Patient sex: M
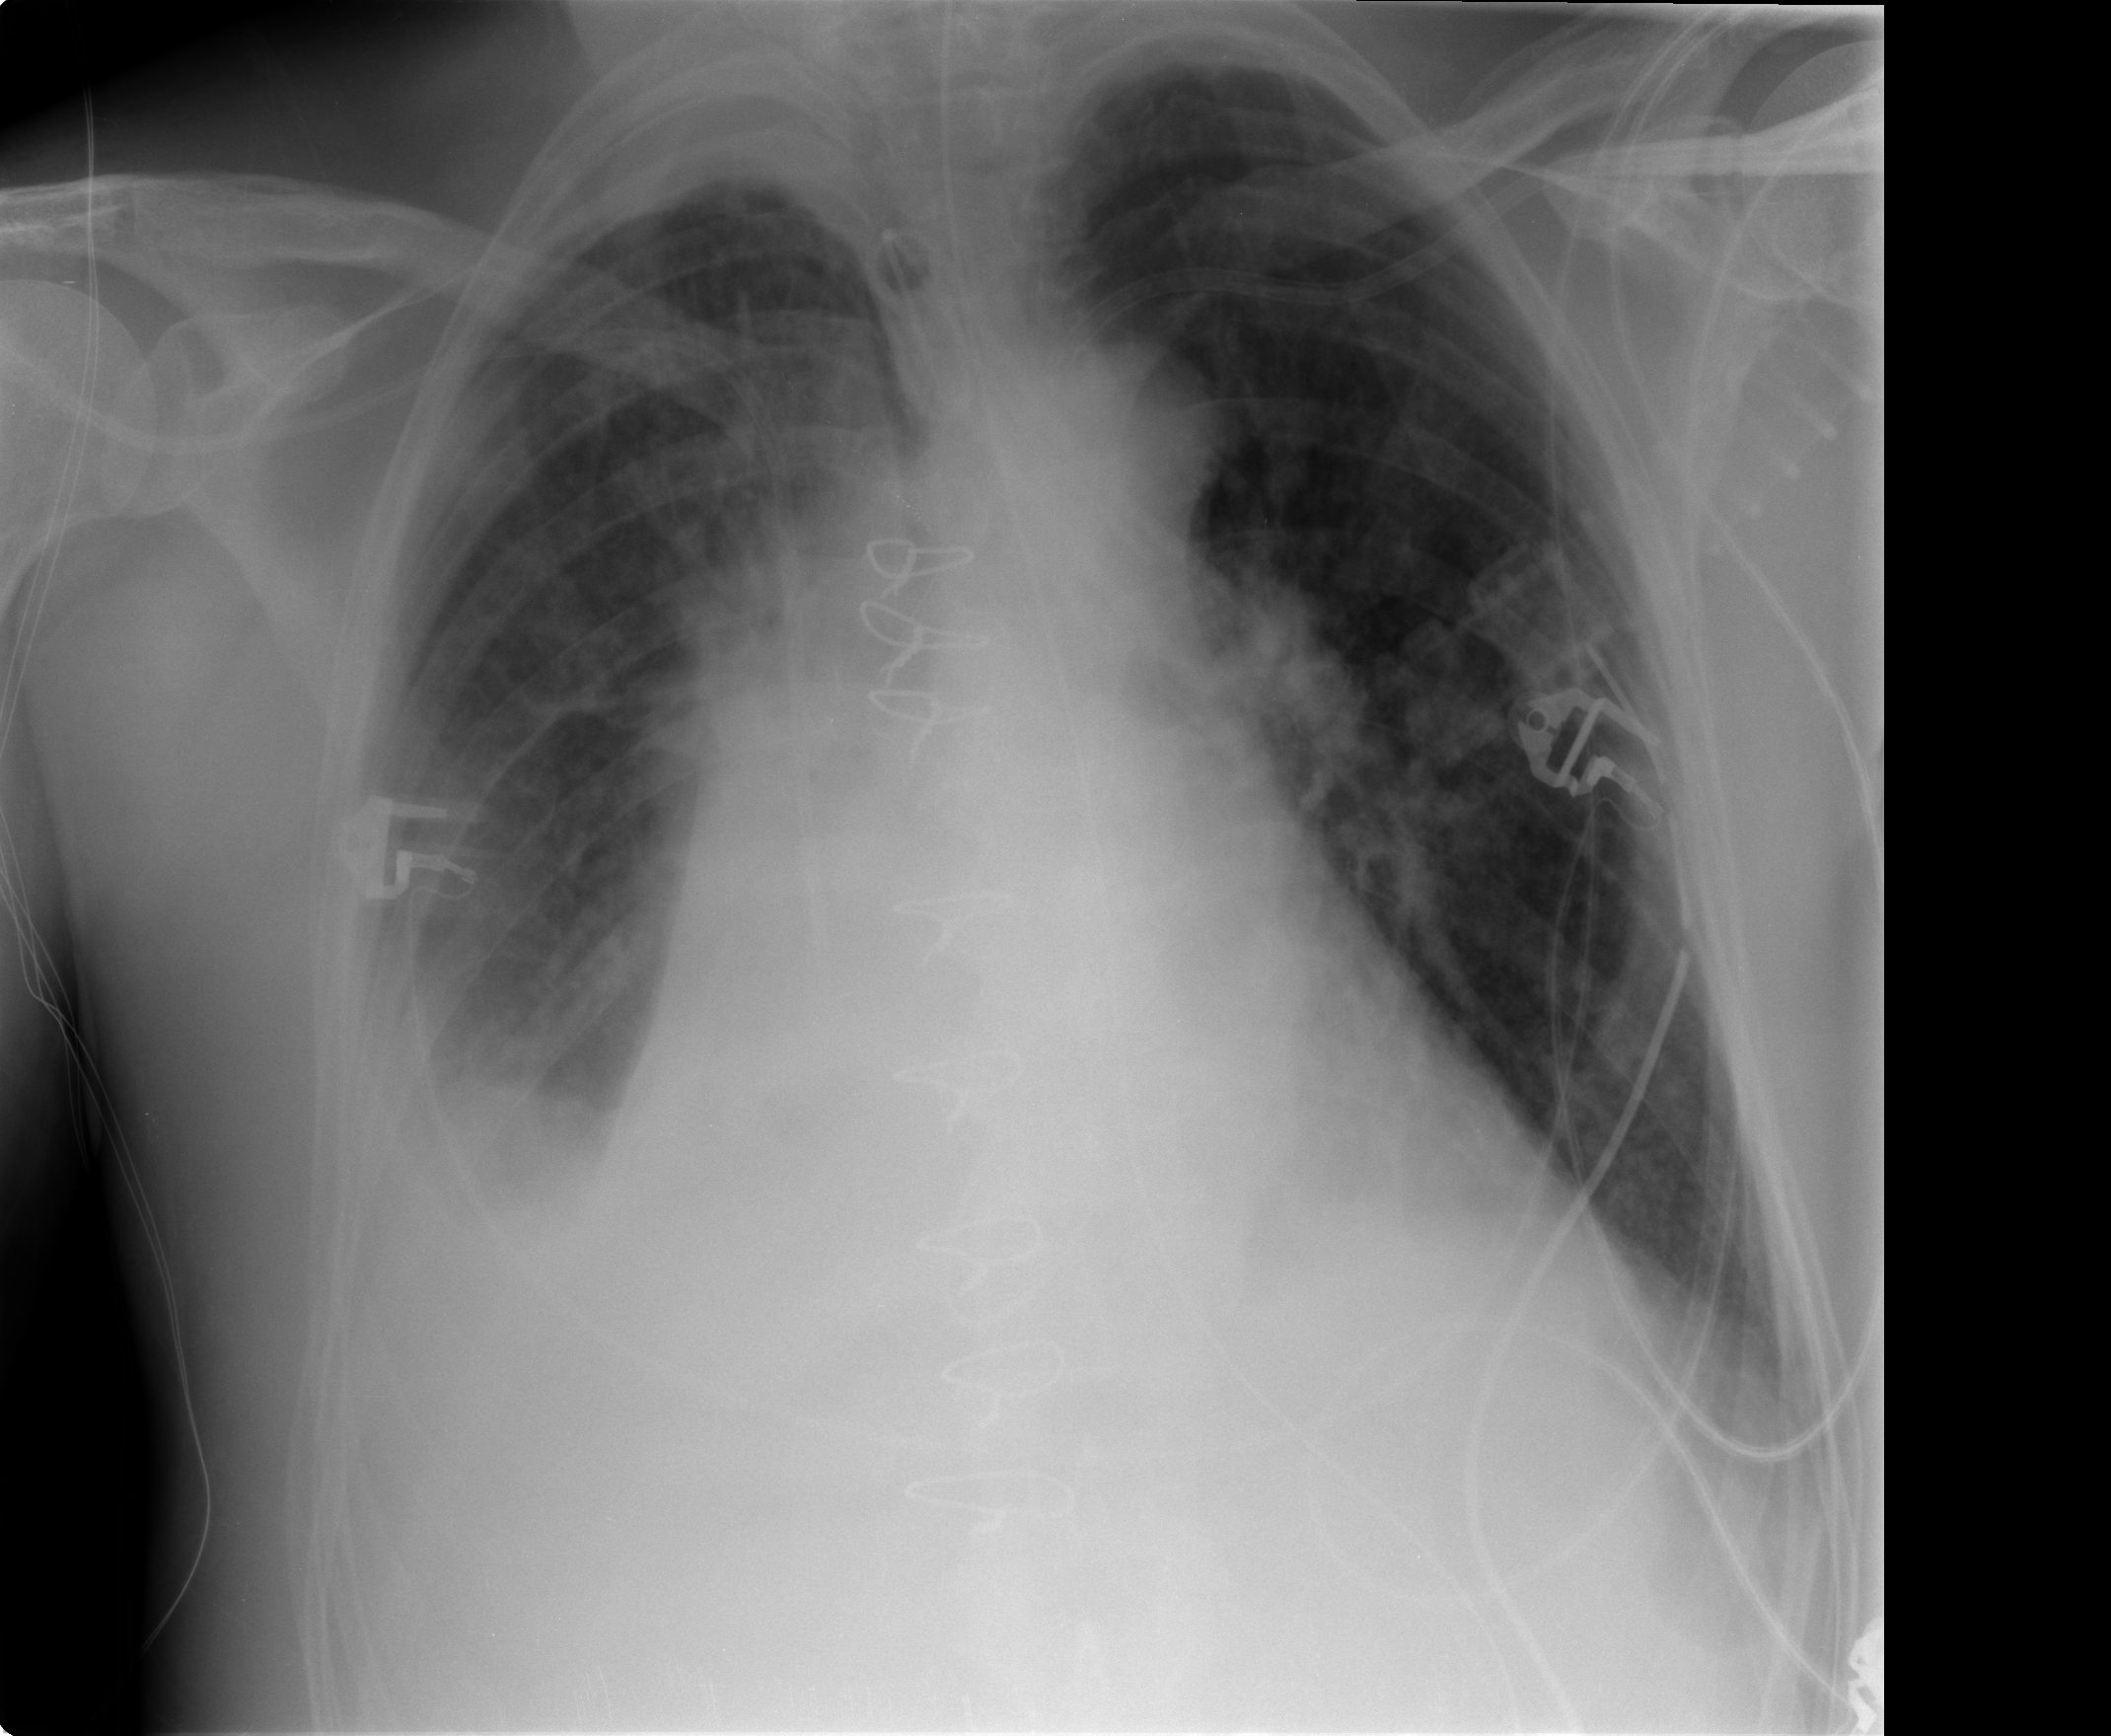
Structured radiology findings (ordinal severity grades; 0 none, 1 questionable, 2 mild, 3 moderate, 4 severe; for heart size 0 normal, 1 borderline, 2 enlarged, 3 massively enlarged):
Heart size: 2
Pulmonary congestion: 2
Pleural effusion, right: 2
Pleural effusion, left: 1
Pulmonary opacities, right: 2
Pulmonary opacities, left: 0
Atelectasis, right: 3
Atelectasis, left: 2